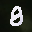
Label: 8